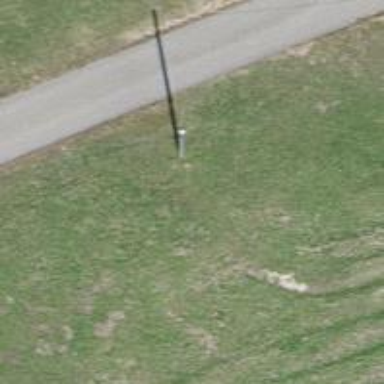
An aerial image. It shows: Power pole.